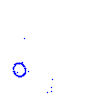
Particle: proton